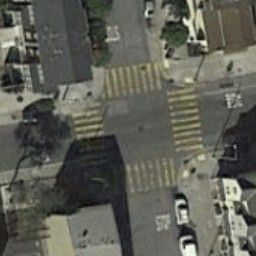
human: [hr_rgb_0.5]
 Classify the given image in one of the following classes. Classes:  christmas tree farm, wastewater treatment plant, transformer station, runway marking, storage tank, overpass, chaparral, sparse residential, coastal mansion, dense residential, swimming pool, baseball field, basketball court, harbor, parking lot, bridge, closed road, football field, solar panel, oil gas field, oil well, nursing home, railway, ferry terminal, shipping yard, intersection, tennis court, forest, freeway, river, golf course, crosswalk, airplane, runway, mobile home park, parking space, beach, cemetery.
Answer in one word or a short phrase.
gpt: crosswalk